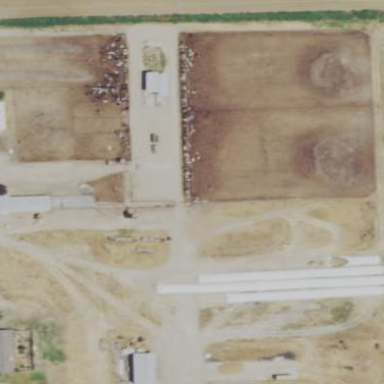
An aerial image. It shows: Farmyard area.